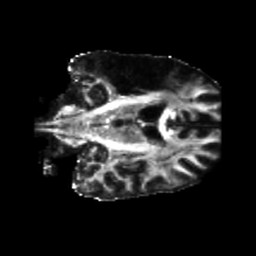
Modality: FA
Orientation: coronal
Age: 56
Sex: male
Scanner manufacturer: siemens
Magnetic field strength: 3 T
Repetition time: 5.25 s
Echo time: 0.08 s